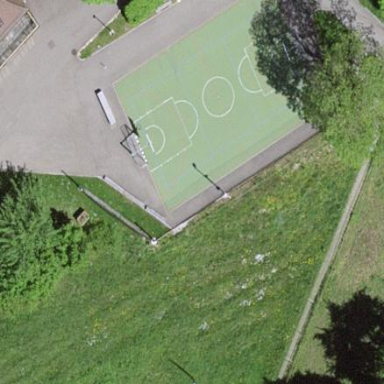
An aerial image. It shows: Multi-sport pitch with tartan surface for leisure activities.